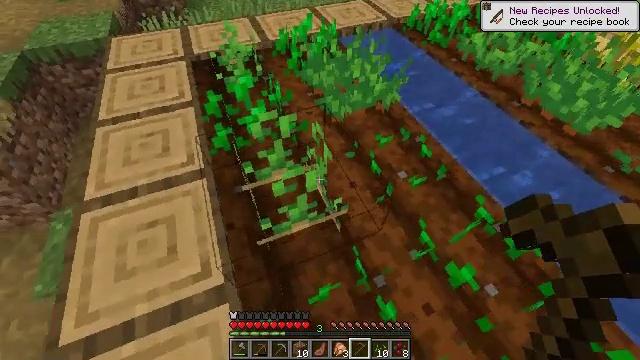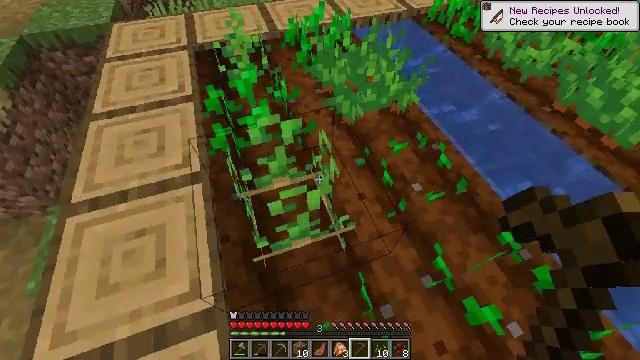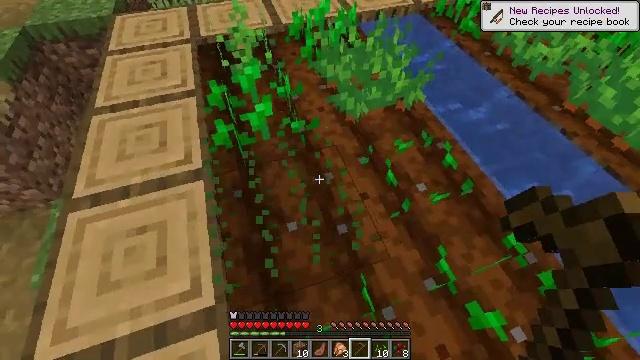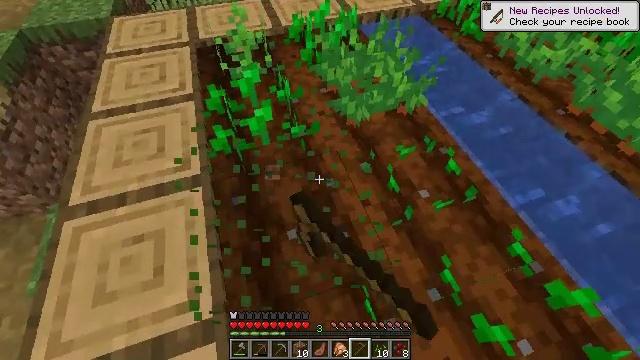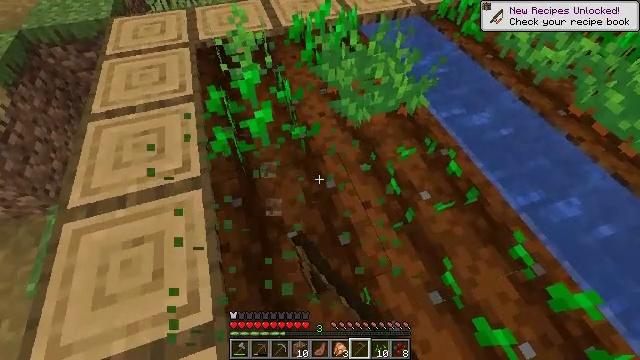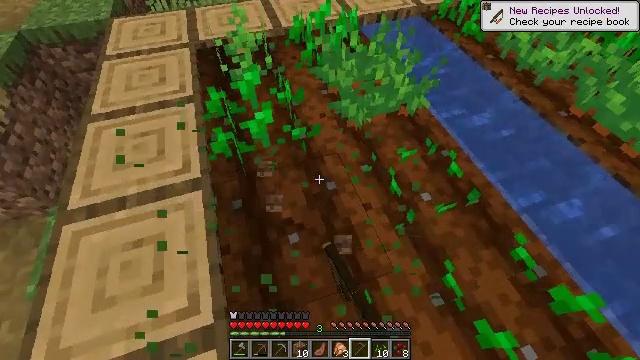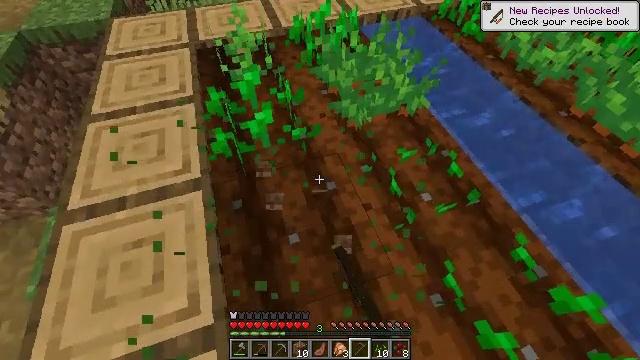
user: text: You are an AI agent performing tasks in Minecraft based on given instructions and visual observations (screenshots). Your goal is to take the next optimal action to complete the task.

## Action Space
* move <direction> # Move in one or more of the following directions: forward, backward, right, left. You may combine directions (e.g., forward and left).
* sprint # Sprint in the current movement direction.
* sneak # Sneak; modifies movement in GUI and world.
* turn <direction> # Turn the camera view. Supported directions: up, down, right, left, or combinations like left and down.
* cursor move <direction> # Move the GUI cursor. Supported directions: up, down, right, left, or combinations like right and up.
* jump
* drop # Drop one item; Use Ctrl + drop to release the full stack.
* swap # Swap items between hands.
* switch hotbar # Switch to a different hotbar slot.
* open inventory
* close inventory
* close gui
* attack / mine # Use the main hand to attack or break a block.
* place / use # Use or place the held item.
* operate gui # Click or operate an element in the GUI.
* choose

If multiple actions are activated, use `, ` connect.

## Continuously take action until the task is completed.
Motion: motion action
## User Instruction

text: Mine potatoes from the farmland.
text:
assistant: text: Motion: turn left and down
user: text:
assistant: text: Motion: turn left and down, attack / mine
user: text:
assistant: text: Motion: attack / mine
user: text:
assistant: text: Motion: attack / mine
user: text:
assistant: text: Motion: attack / mine
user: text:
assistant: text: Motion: no_op
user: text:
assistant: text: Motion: no_op